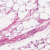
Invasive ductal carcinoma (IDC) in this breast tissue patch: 0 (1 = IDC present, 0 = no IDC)